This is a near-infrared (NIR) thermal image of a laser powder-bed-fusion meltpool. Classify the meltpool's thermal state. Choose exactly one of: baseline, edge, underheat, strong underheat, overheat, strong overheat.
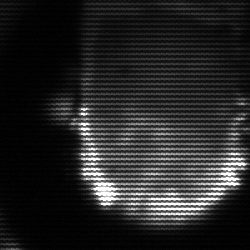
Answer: baseline